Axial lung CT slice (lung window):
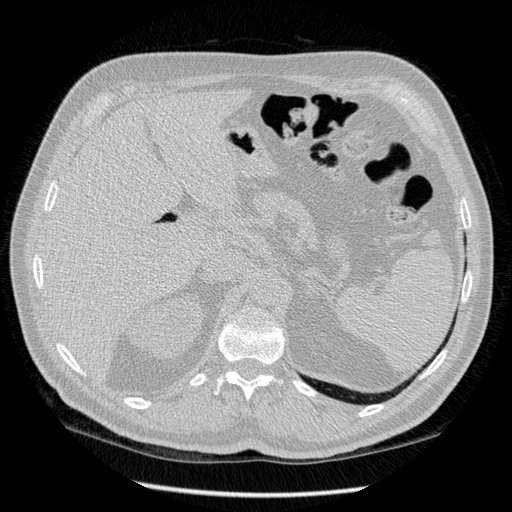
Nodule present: no